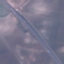
Label: Highway